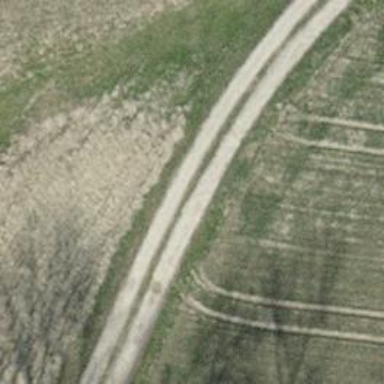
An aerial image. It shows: Track road with grade3 tracktype.